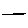
Label: line